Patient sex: M
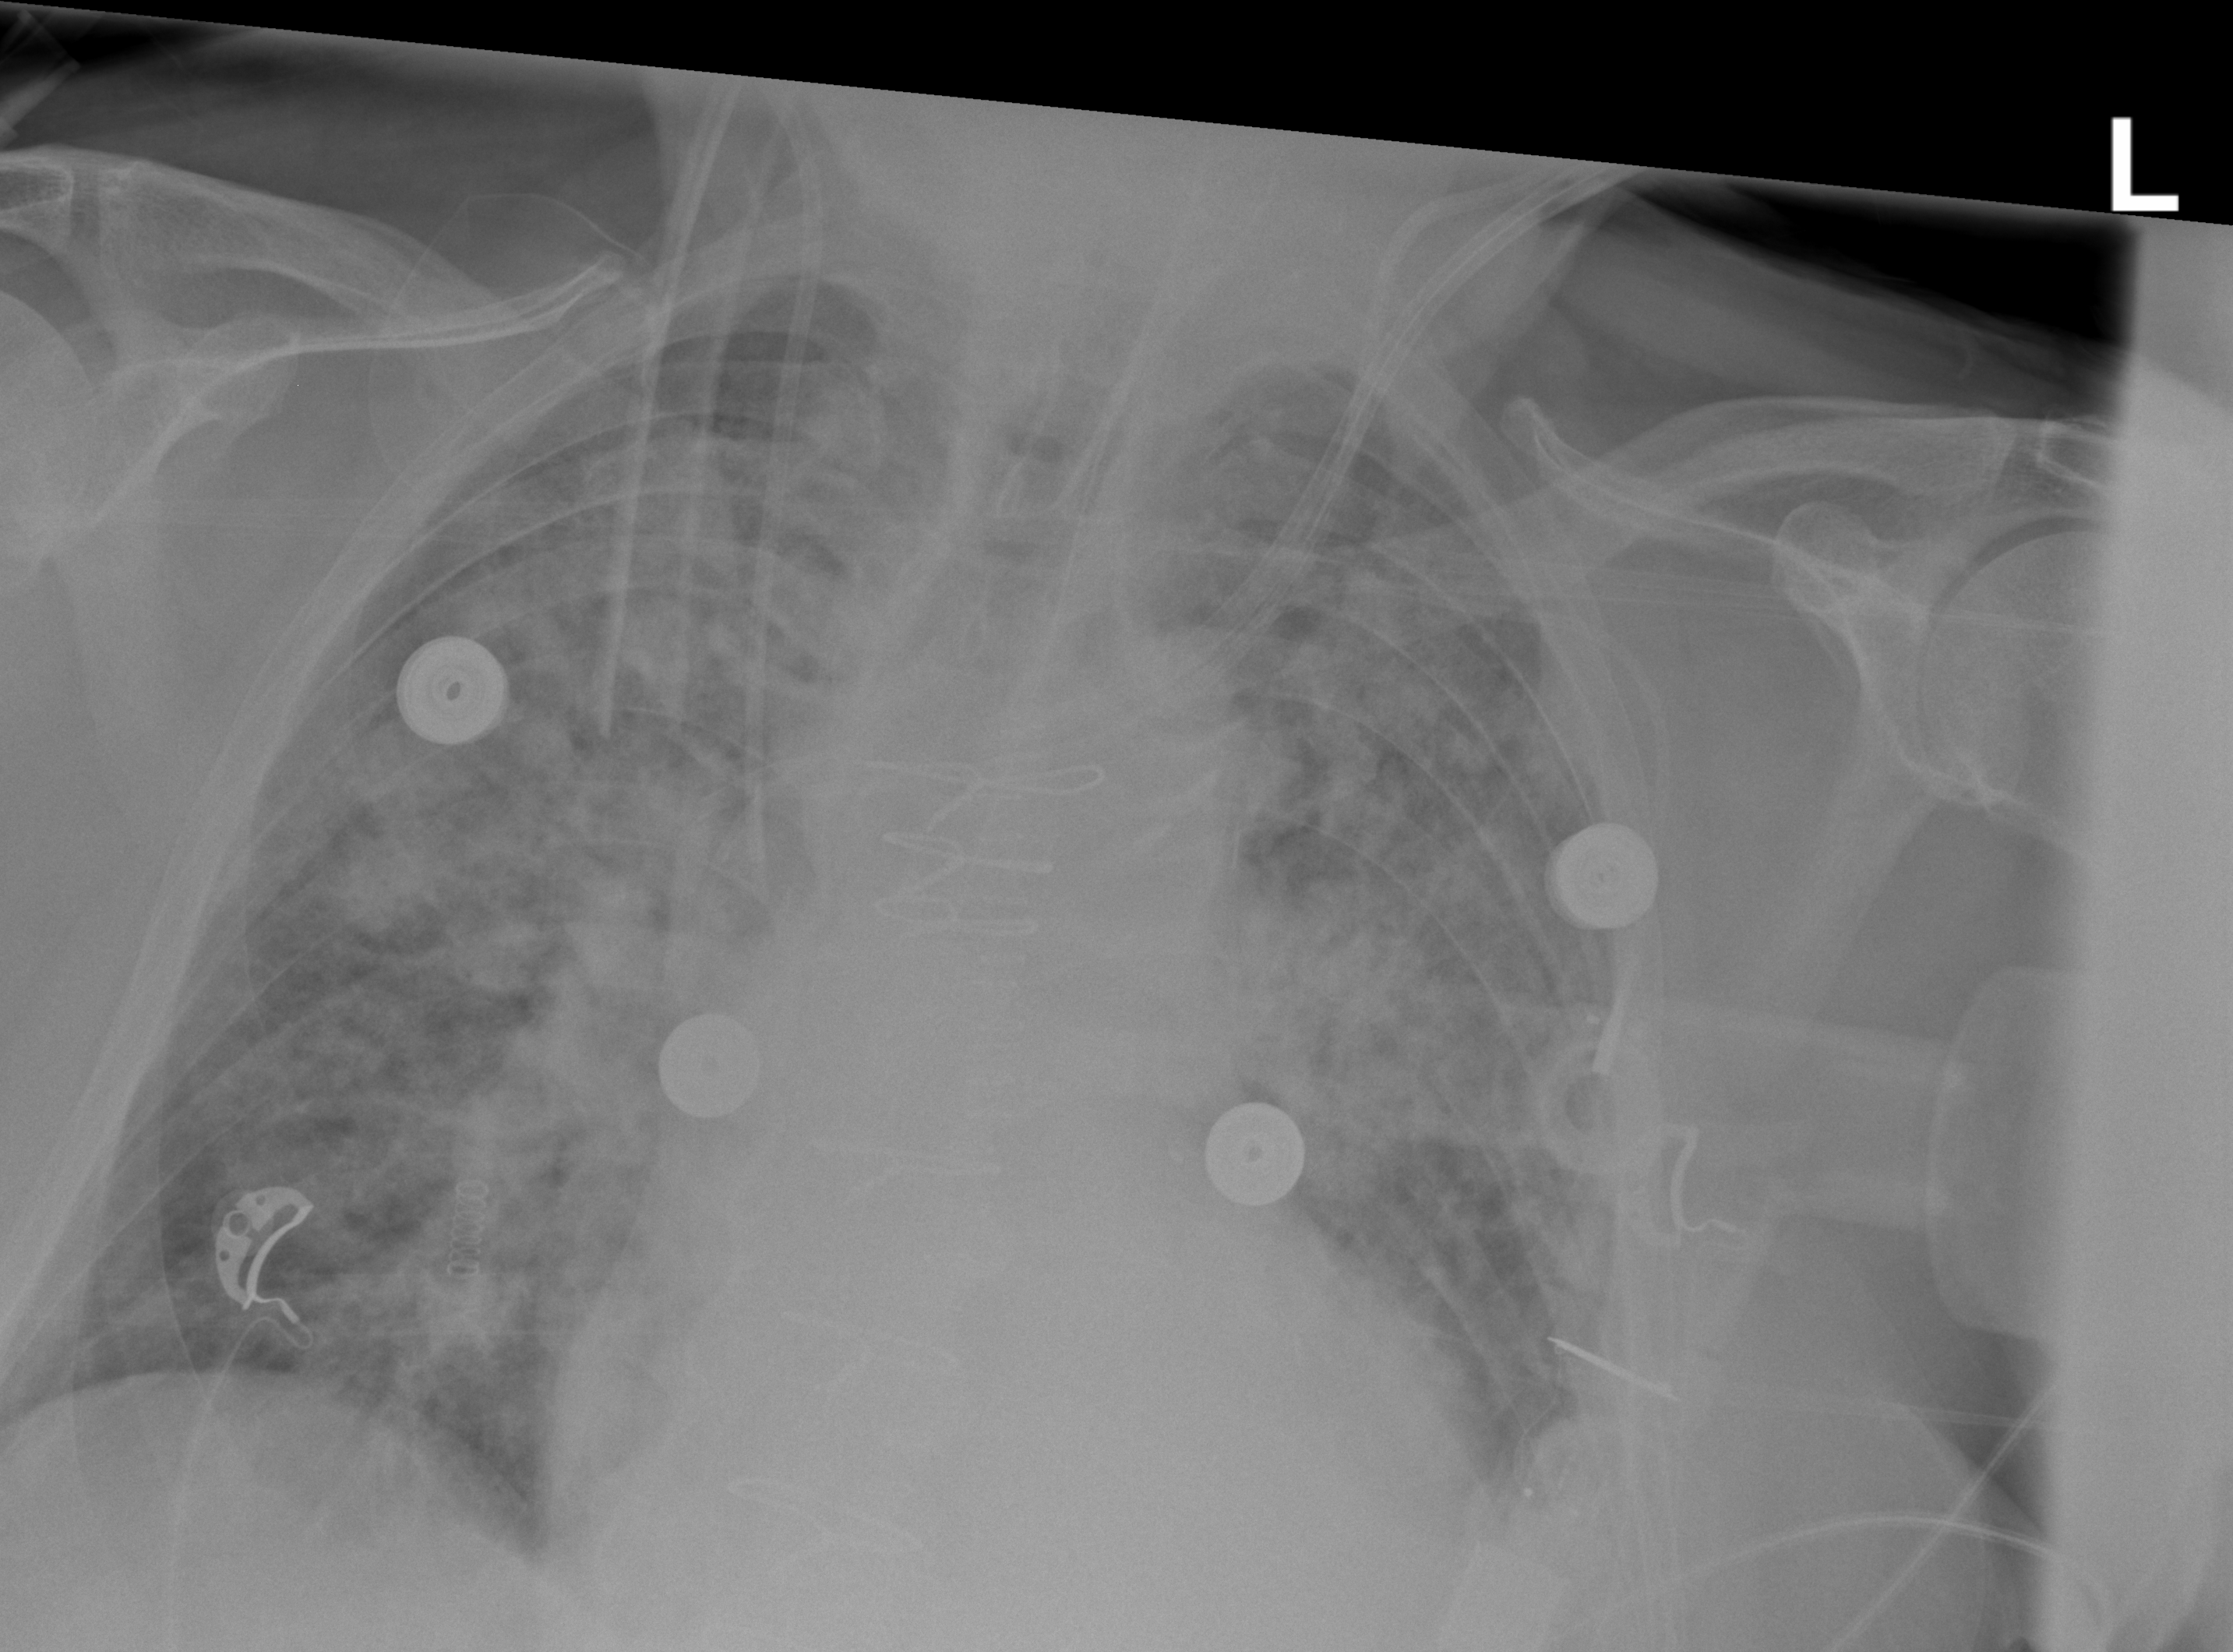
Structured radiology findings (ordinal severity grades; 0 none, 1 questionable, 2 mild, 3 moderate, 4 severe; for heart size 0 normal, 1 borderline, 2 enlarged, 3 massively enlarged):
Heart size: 2
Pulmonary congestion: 1
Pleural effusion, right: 0
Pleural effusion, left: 1
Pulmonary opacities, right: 3
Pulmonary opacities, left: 3
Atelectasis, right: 2
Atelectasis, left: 2